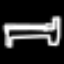
Label: bed